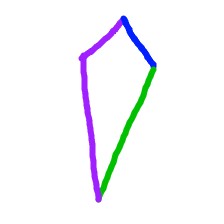
Shape: kite